Question: I have a property that is actually a Dictionary. And I keep many types in this dictionary like TimeSpans, DateTimes, etc. But serializing and deserializing TimeSpans are wrong and it deserializes as string.
'''
var dict = new Dictionary<string, object>();
dict.Add("int", 15);
dict.Add("string", "foo");
dict.Add("timeSpan", new TimeSpan(1,1,1));
dict.Add("dateTime", DateTime.Now);
var settings = new JsonSerializerSettings{
TypeNameHandling = TypeNameHandling.All,
TypeNameAssemblyFormat = FormatterAssemblyStyle.Simple
};
var serializedObj = JsonConvert.SerializeObject(dict, Newtonsoft.Json.Formatting.Indented, settings);
var deserializedObj = (Dictionary<string, object>)JsonConvert.DeserializeObject(serializedObj, settings);
//Displaying the types with LinqPad:
deserializedObj["int"].GetType().Dump();
deserializedObj["string"].GetType().Dump();
deserializedObj["timeSpan"].GetType().Dump();
deserializedObj["dateTime"].GetType().Dump();
'''
RESULTS:

So TimeSpan in an object can't deserialize to a timespan. I've tried with latest version of Json.Net too. But the result is same.
How can I specify type name for TimeSpan? Or should I write a custom converter and how?
I did some tests and I changed serialized timeSpan property like this:
'''
""timeSpan"": {
""$type"": ""System.TimeSpan"",
""$value"": ""01:01:01""}
'''
and this time json.net could desrialize it as TimeSpan. But How can I specify $type and $value of TimeSpan at Serialization level like this?
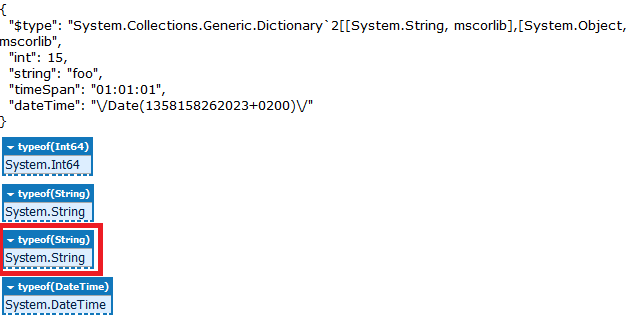
Answer: I've finally found a solution. I've written a custom converter for TimeSpan. But I think there is a bug in Json.Net. Because I wouldn't write a converter for primitive types like TimeSpan. Anyway here is the solution:
'''
public class TimeSpanConverter : JsonConverter
{
public override bool CanConvert(Type objectType)
{
return objectType == typeof(TimeSpan);
}
public override void WriteJson(JsonWriter writer, object value, JsonSerializer serializer)
{
writer.WriteStartObject();
writer.WritePropertyName("$type");
writer.WriteValue(value.GetType().FullName);
writer.WritePropertyName("$value");
writer.WriteValue(value);
writer.WriteEndObject();
}
public override object ReadJson(JsonReader reader, Type type, object value, JsonSerializer serializer)
{
return value;
}
}
'''
Also don't forget to add this converter to json serializer settings. Any better solution is appreciated, if there is any.